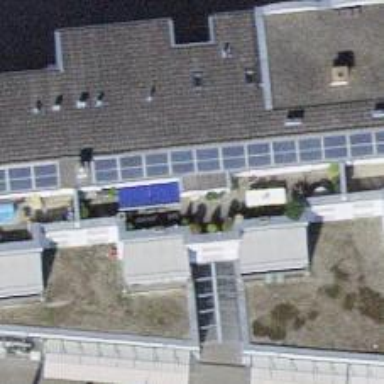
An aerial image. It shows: Restaurant.